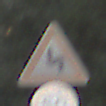
Verkehrszeichen: DoppelkurveZunaechstLinks
Zusatzzeichen unten: Geschwindigkeit50
Umgebung: Outdoor, Urban
Tageszeit: MorningAfternoon
Wetter: PartlyCloudy
Licht: Natural
Jahreszeit: NotSpecified
Kontrast: HighContrast